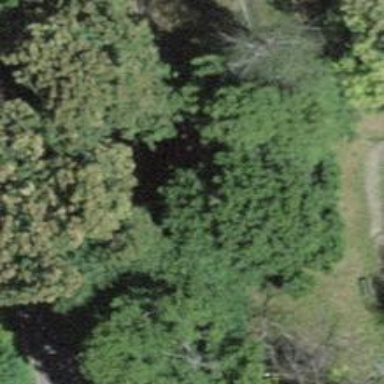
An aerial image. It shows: Mixed deciduous forest.